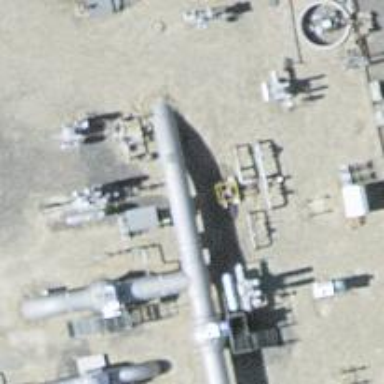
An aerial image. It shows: Pipeline structure.